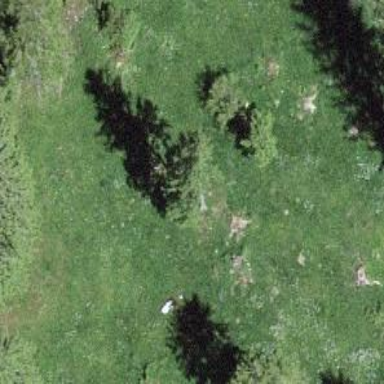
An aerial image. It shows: Single tag "natural: tree."